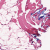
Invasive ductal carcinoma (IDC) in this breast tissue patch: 0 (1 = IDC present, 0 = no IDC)